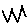
Label: zigzag